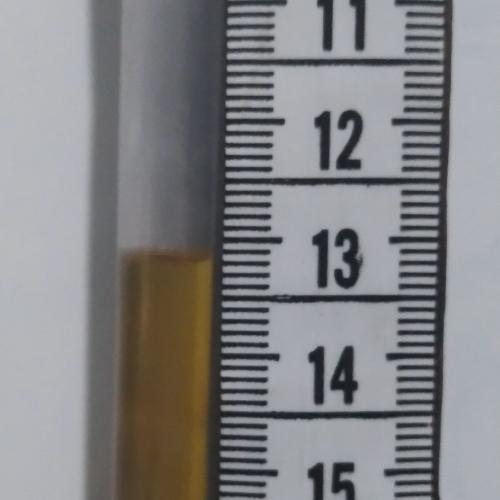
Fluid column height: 13.2 cm